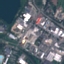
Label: Industrial